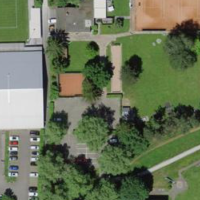
EUNIS habitat code: 53
Species observed at this site:
Arctium lappa
Galeopsis tetrahit
Circaea lutetiana
Chelidonium majus